Field crop: maize
Growth stage: 1
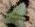
Species: datura